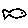
Label: fish